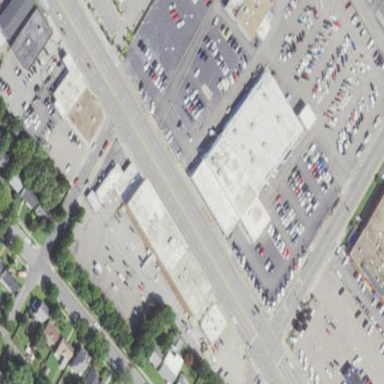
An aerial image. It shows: Building housing car shop.